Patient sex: M
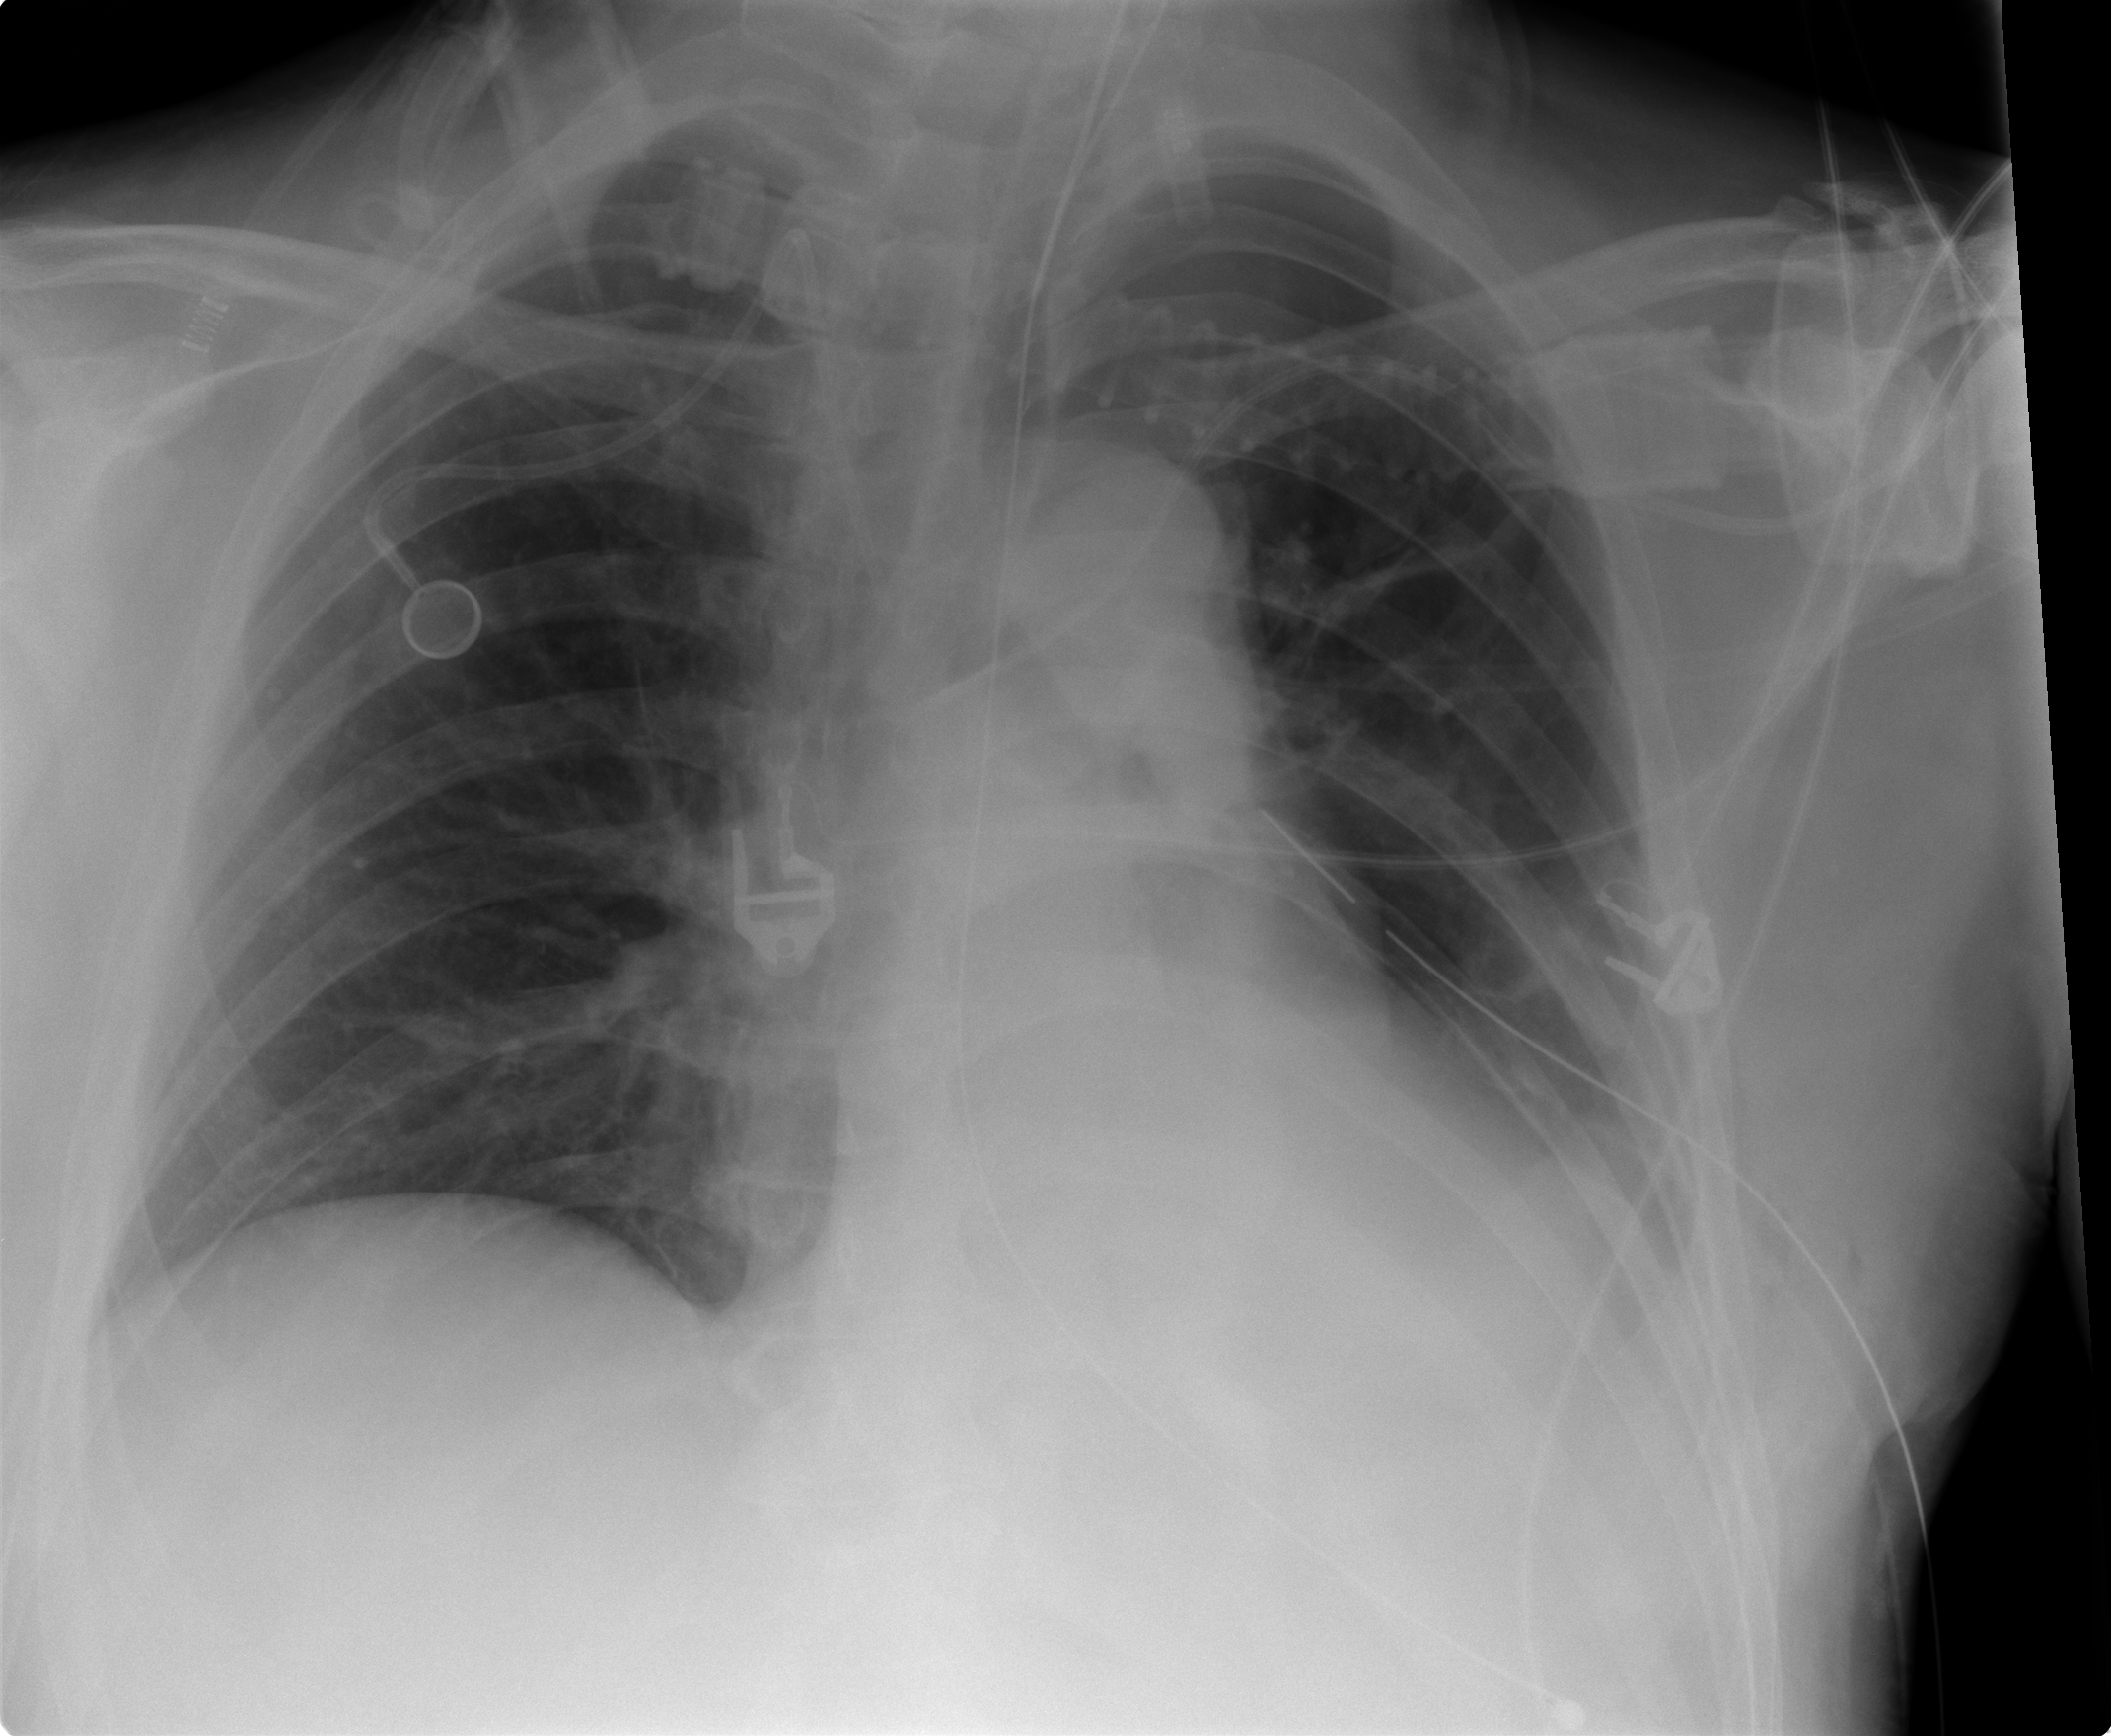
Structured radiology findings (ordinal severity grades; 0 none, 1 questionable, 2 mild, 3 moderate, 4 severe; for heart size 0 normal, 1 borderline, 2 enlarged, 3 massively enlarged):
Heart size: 0
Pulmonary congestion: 2
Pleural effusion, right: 0
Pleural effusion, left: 2
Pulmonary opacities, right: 0
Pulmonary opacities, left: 0
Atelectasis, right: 0
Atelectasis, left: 2